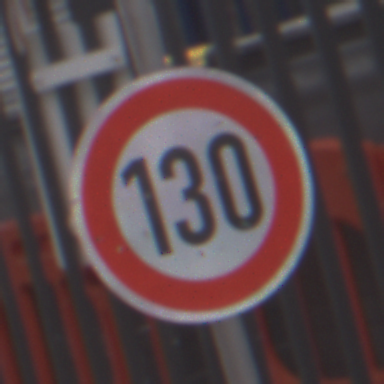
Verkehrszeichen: Geschwindigkeit130
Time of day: MorningAfternoon
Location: Outdoor (Urban)
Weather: Overcast
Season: NotSpecified
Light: Natural